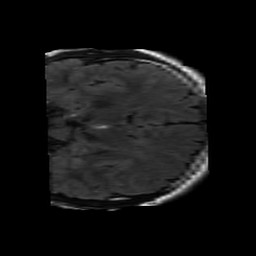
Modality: FLAIR
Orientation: coronal
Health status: ill
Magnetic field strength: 3 T